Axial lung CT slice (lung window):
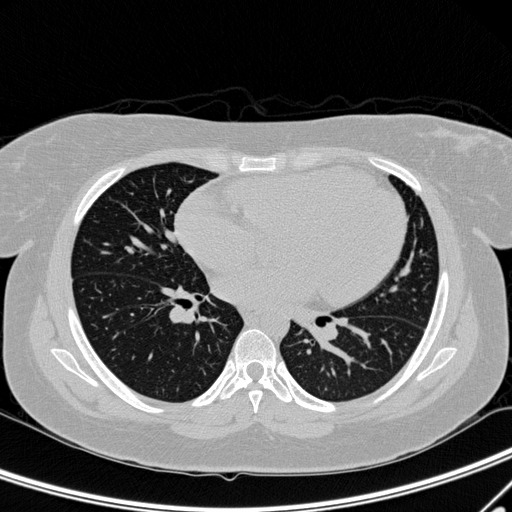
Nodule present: no